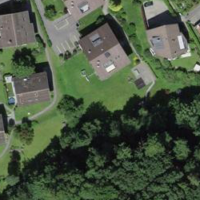
EUNIS habitat code: 55
Species observed at this site:
Fagus sylvatica
Ilex aquifolium